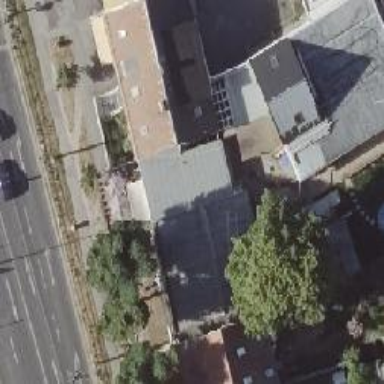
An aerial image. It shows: Cafe.